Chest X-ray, PA view. Patient: 59 years old, sex M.
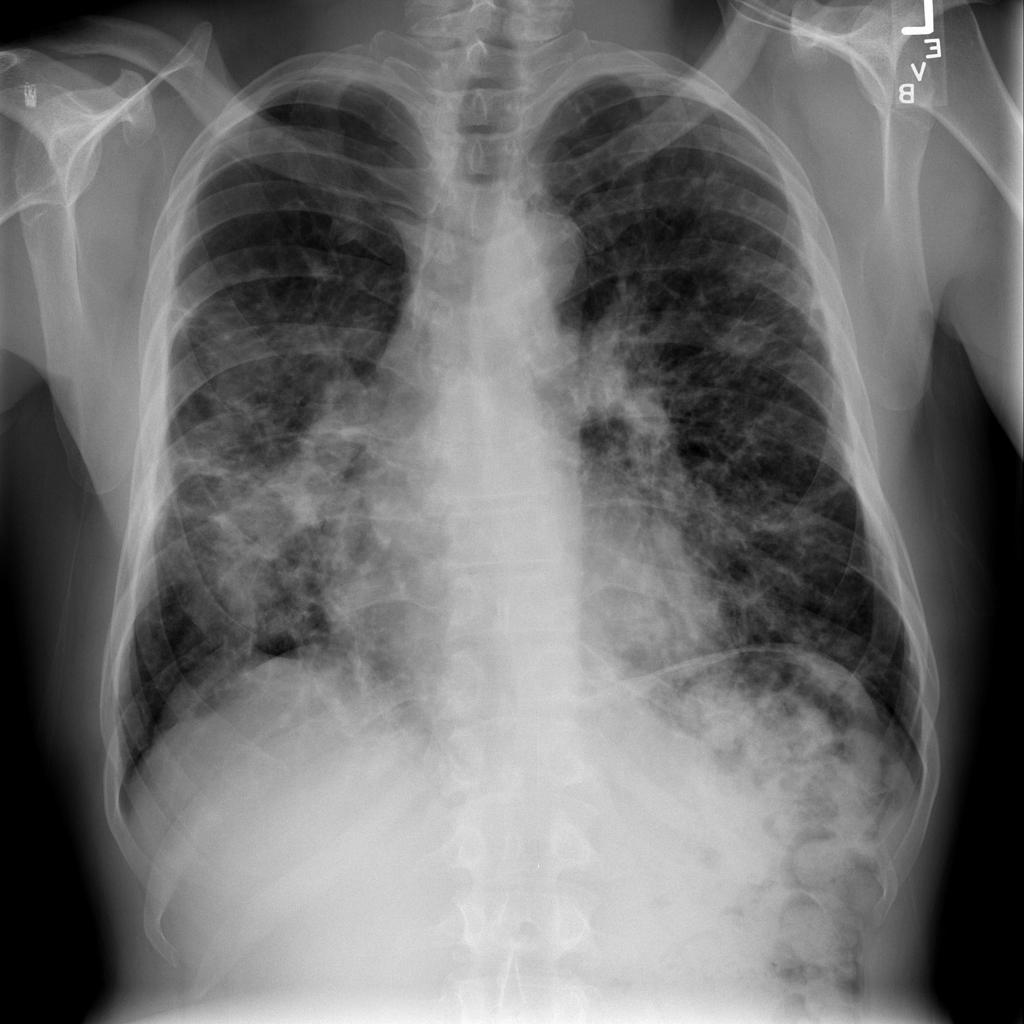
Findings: Consolidation